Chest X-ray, AP view. Patient: 33 years old, sex M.
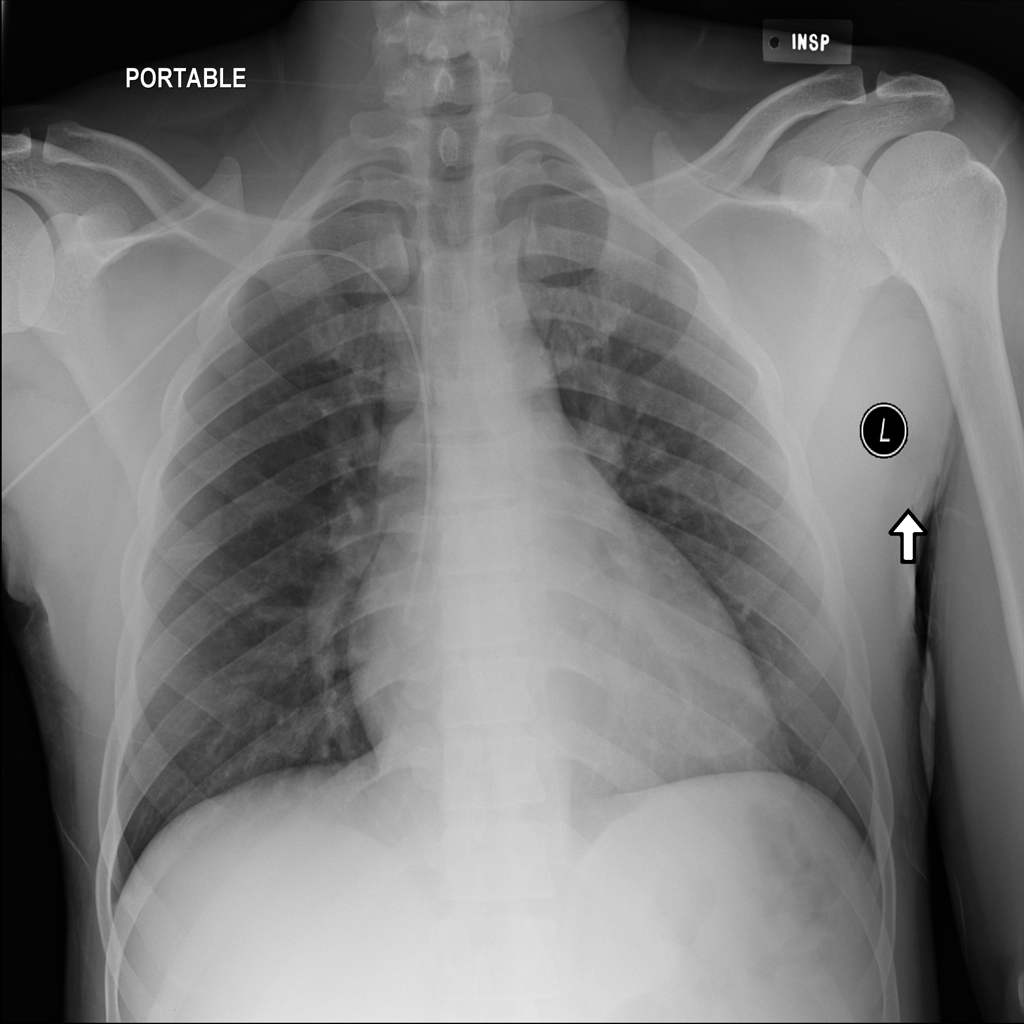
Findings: No Finding